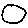
Label: circle